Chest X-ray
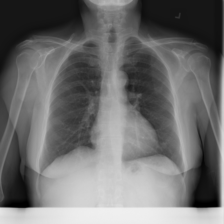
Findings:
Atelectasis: negative
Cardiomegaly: negative
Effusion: negative
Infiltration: negative
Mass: negative
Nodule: negative
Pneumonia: negative
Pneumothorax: negative
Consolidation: negative
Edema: negative
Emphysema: negative
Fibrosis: negative
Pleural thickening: negative
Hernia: negative